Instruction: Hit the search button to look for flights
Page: home
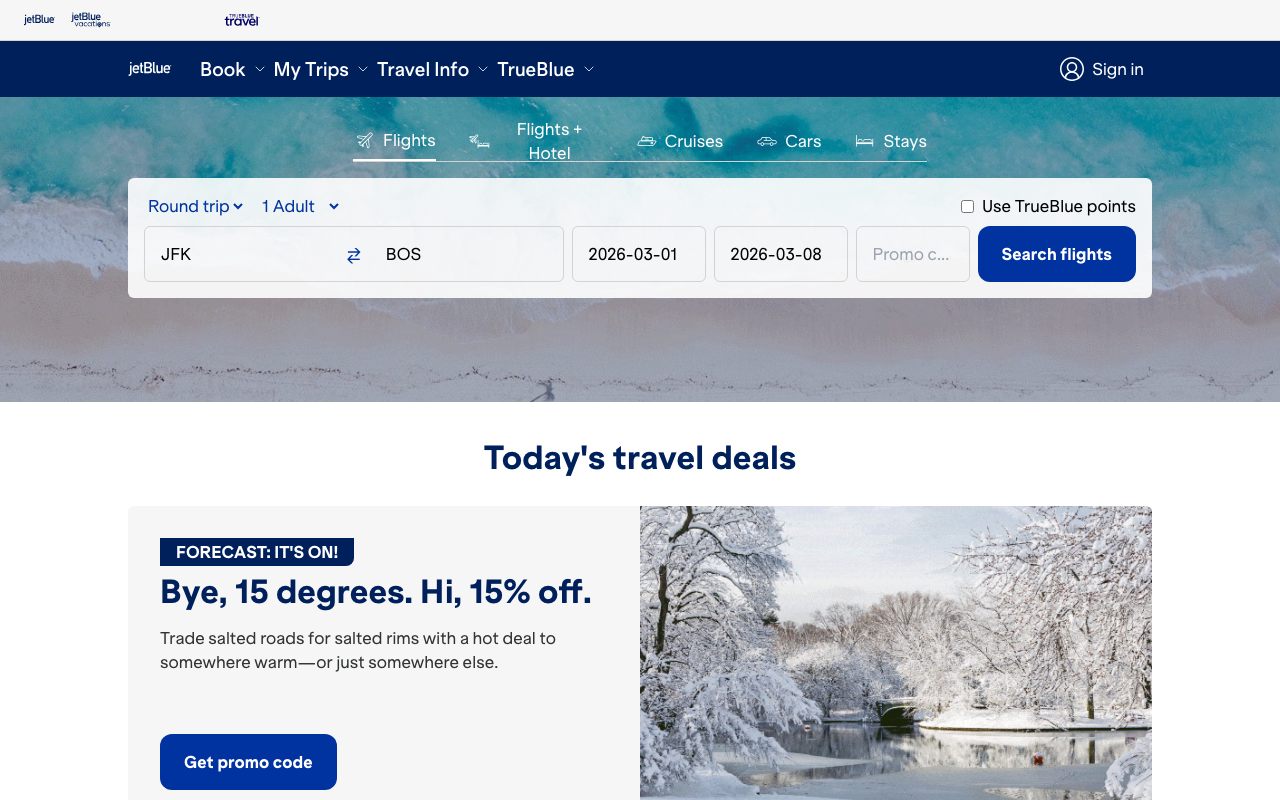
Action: click